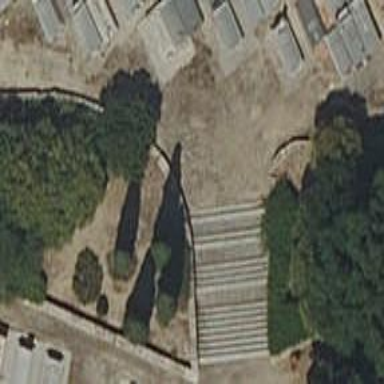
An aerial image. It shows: Set of concrete steps.